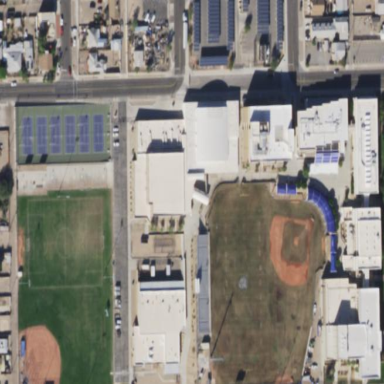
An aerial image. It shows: School.